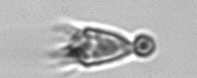
Label: Paratontonia_gracillima